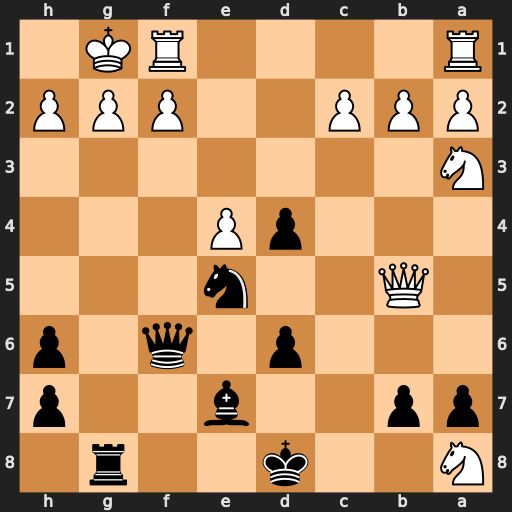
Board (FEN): N2k2r1/pp2b2p/3p1q1p/1Q2n3/3pP3/N7/PPP2PPP/R4RK1
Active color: b
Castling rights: -
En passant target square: -
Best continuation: Nf3+ Kh1 Rxg2